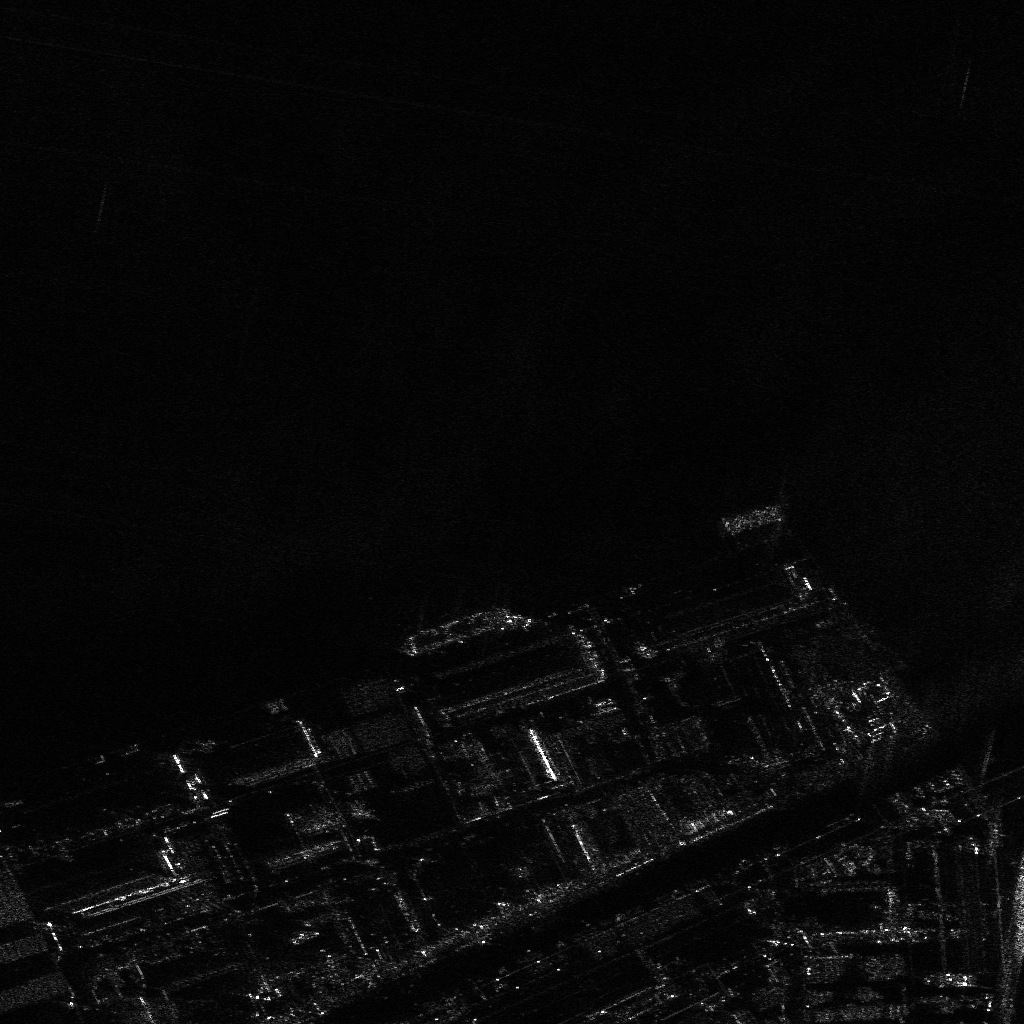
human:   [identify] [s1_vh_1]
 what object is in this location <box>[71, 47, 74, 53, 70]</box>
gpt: <ref>1 large container at the right</ref>